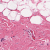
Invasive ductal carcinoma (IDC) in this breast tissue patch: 0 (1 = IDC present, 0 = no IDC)